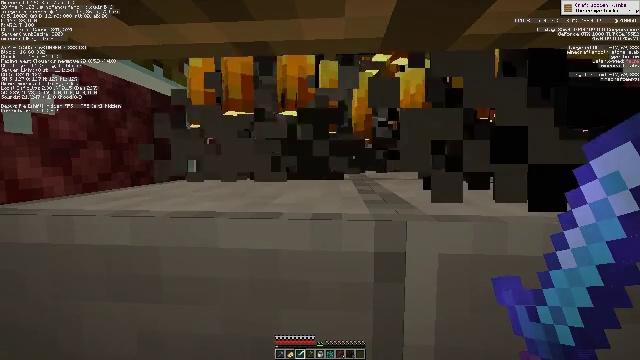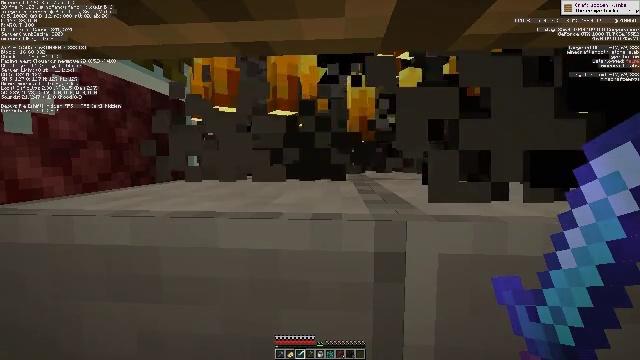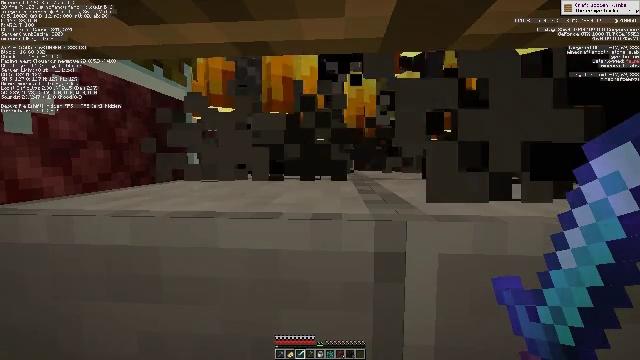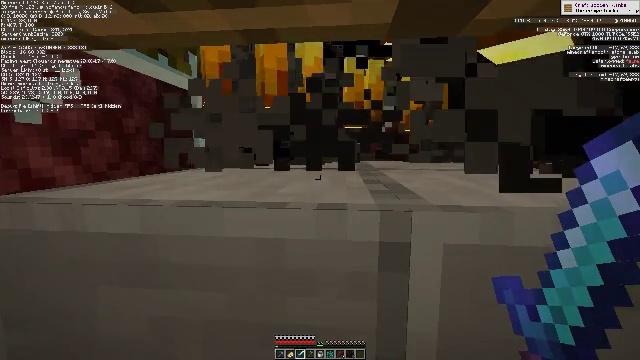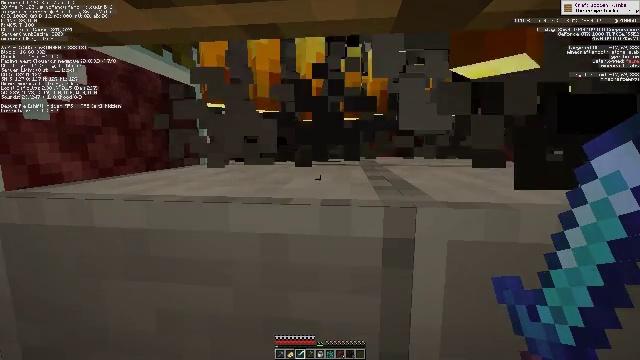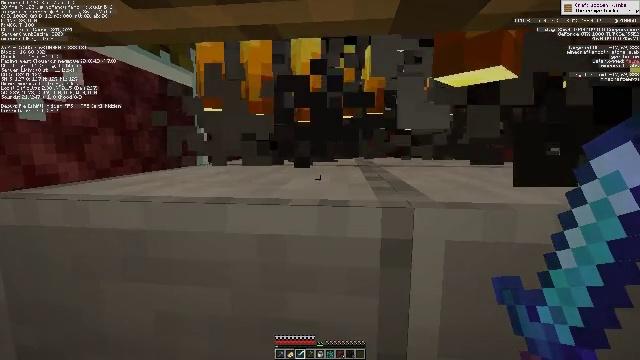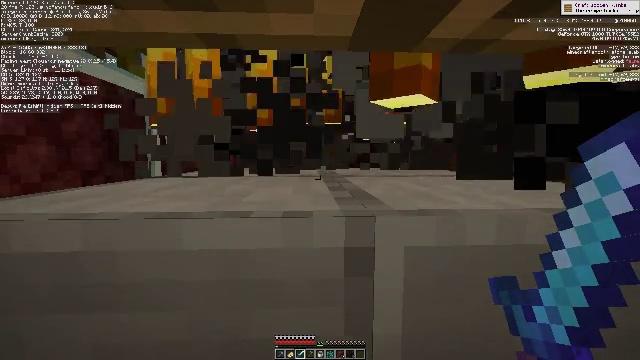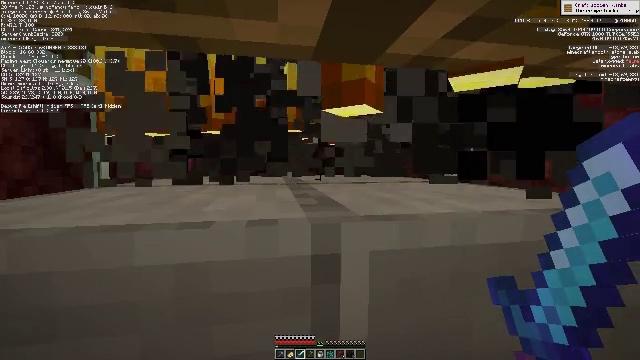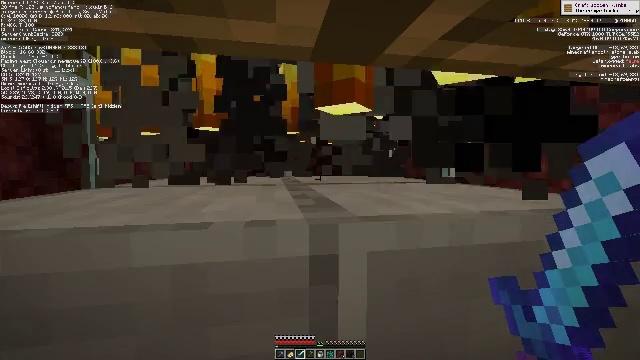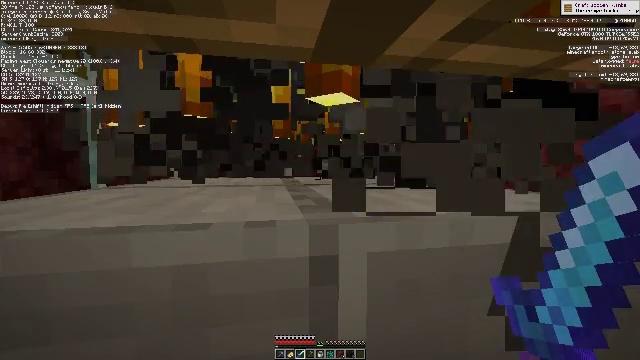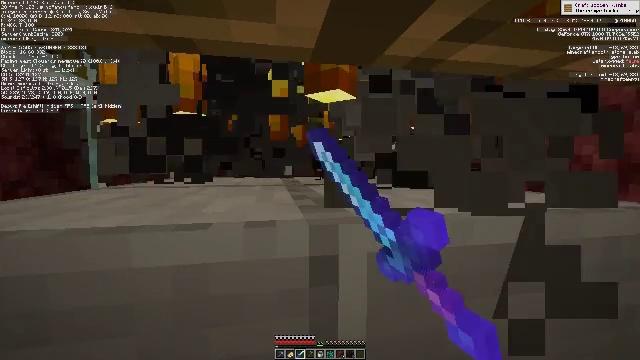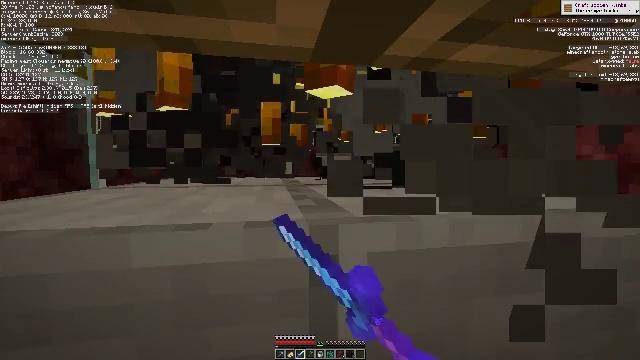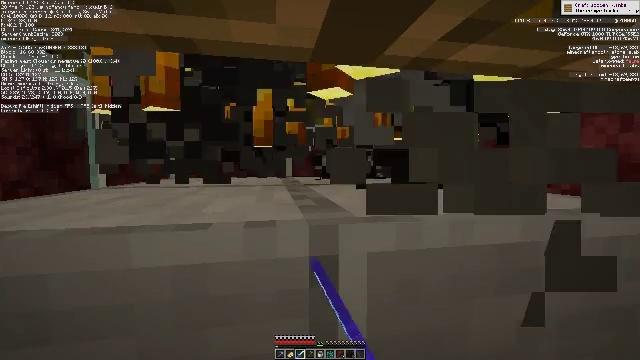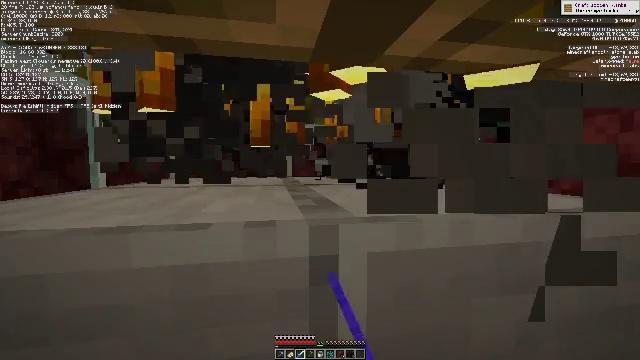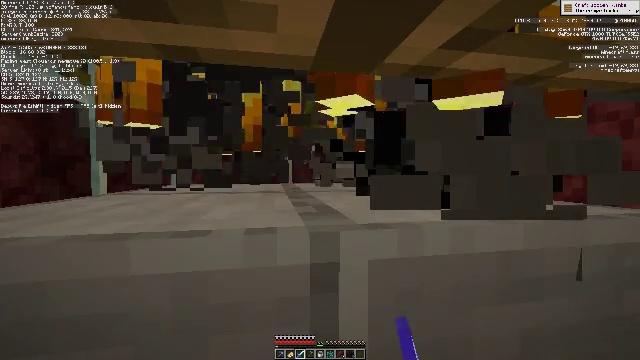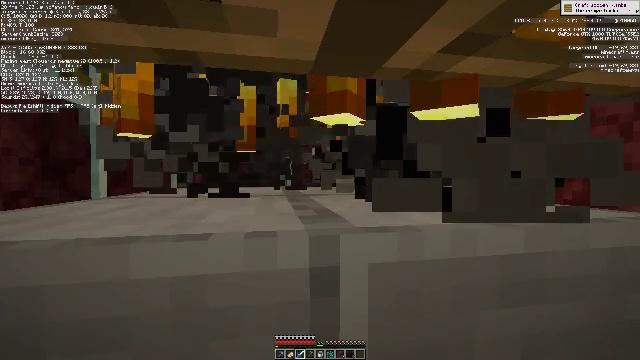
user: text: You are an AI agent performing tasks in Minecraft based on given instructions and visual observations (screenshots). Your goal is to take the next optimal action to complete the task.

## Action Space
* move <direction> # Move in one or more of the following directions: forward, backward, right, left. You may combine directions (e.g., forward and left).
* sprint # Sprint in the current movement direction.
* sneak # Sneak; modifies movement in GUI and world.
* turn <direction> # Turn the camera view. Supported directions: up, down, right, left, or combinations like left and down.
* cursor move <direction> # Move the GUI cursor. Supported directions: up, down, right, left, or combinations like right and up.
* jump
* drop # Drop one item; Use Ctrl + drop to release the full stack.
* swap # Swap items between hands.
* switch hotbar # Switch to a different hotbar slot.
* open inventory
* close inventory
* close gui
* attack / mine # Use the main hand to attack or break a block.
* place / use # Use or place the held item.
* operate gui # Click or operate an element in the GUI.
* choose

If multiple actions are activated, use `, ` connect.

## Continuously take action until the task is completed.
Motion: motion action
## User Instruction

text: Fight the blaze in the Nether.
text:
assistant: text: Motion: no_op
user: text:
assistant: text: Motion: no_op
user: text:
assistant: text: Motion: turn left and down
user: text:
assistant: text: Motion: no_op
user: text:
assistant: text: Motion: no_op
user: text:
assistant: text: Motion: turn right and up
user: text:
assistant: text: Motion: turn right and up
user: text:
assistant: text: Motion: no_op
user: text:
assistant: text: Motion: attack / mine
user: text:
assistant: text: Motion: attack / mine
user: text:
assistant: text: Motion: attack / mine
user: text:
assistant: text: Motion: no_op
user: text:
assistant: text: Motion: no_op
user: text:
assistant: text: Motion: turn up
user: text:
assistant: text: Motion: no_op
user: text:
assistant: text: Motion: turn up
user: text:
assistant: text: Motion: no_op
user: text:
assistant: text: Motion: no_op
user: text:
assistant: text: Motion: no_op
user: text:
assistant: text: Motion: no_op
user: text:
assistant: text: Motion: attack / mine
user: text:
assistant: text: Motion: attack / mine
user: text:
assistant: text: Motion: attack / mine
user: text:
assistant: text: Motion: attack / mine
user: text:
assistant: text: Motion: attack / mine
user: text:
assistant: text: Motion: no_op
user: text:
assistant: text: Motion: no_op
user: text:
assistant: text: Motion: no_op
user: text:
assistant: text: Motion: no_op
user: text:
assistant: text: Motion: no_op